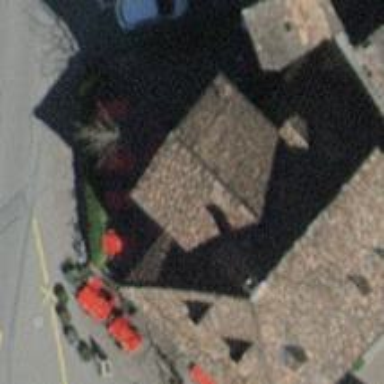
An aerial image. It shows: Restaurant.